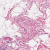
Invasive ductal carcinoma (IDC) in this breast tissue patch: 0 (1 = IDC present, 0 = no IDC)